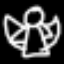
Label: angel